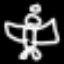
Label: angel